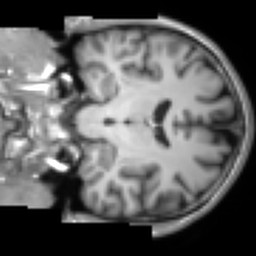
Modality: T1w
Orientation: coronal